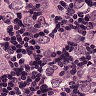
Metastatic tissue present: yes